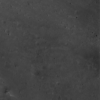
Label: not_dusty